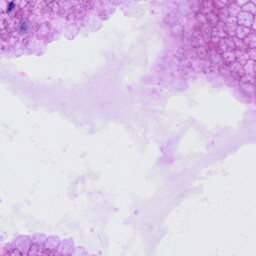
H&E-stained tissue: Cervix